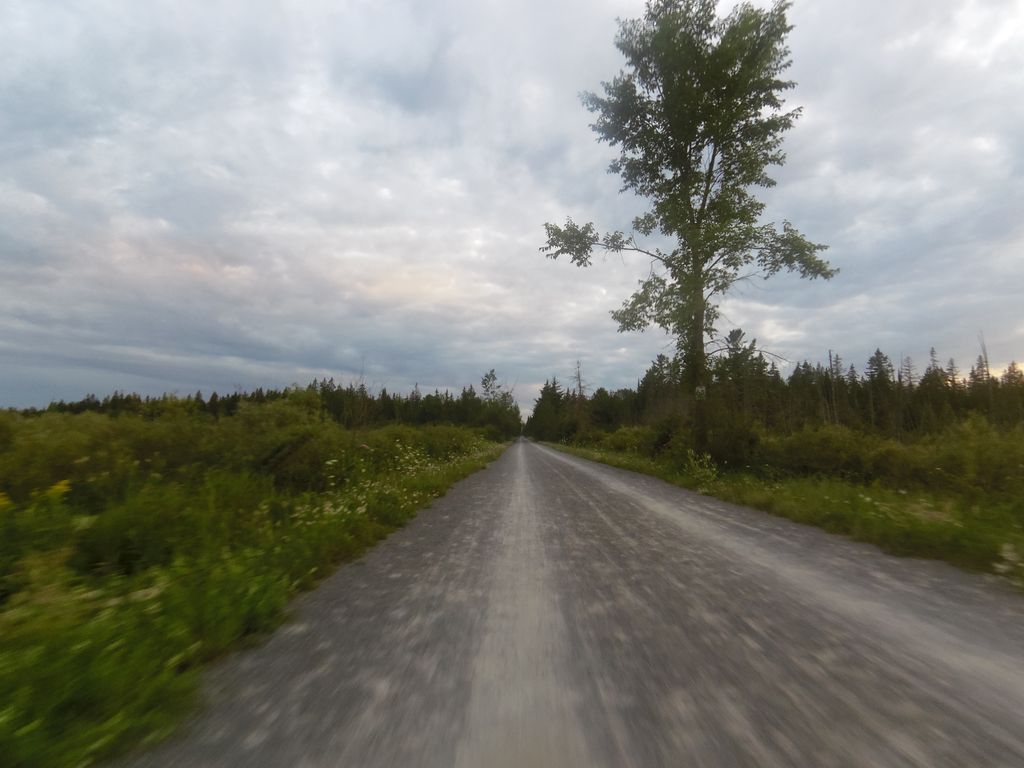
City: ottawa-gatineau